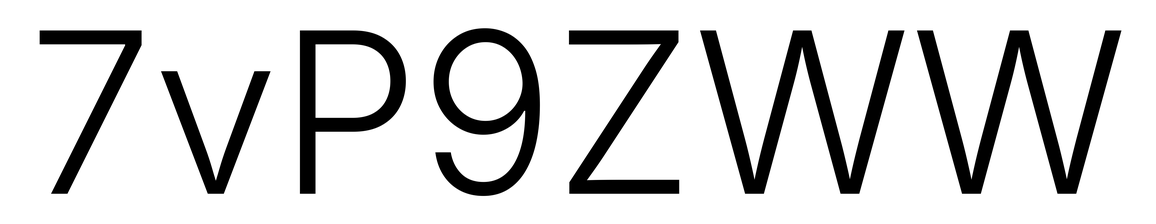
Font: Inter_Light